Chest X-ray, AP view. Patient: 36 years old, sex F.
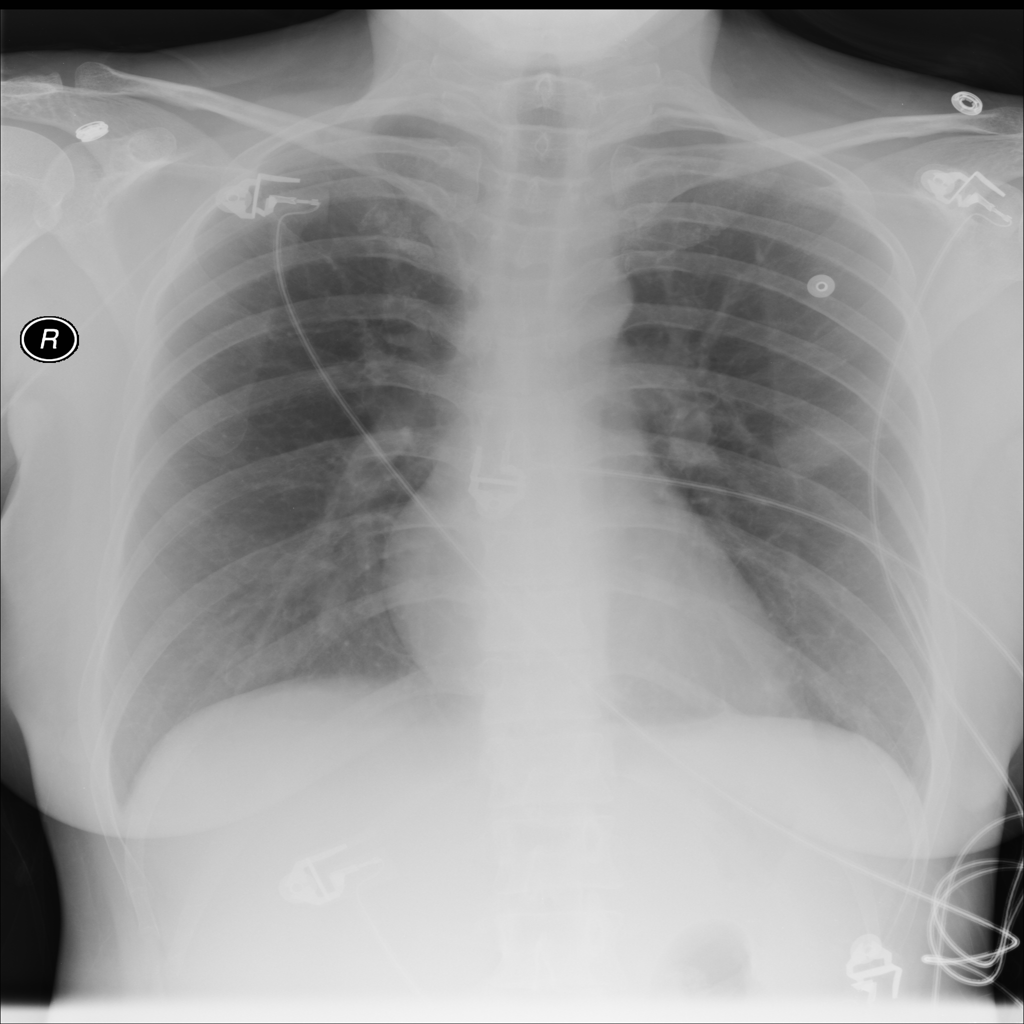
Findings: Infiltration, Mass